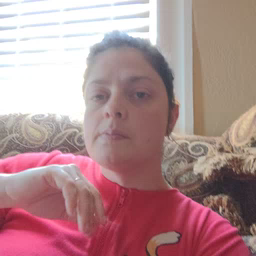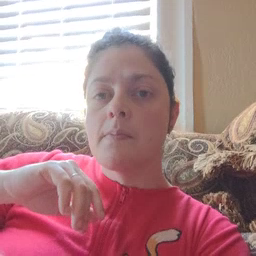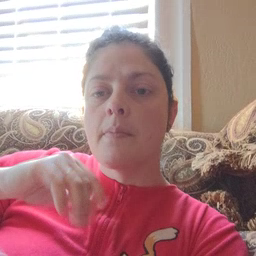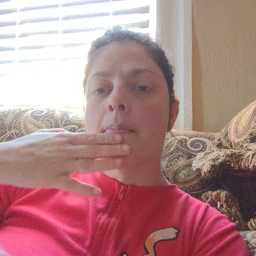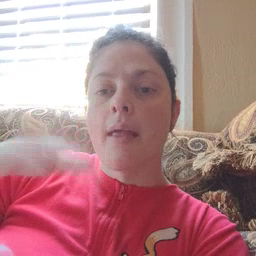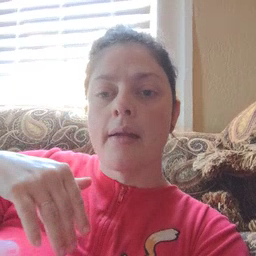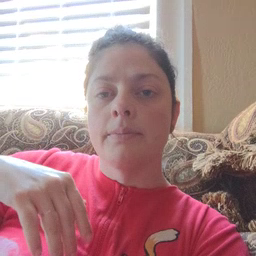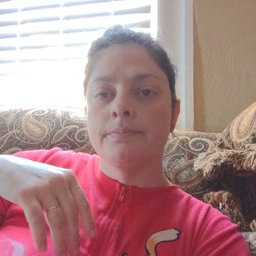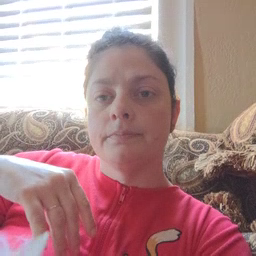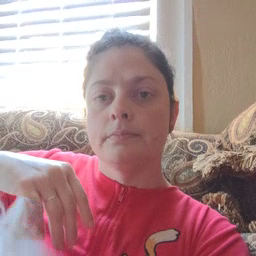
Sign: bad